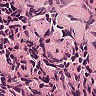
Metastatic tissue present: no